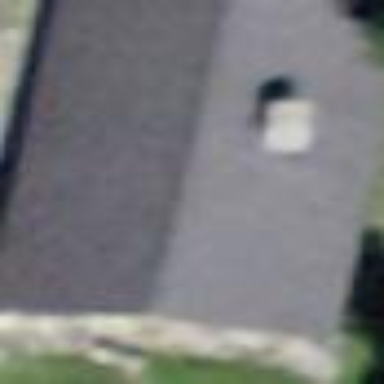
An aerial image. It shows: Gabled house with grey roof.